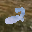
Label: 2